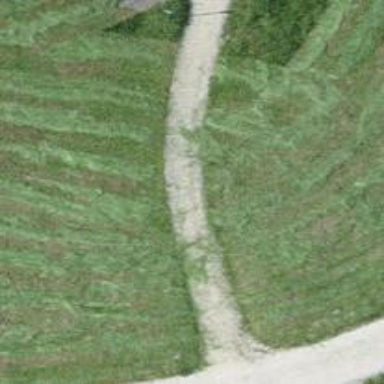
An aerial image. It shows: Path surfaced with fine gravel.